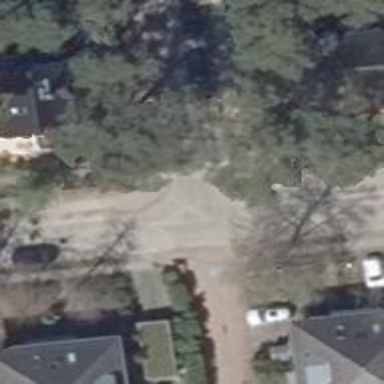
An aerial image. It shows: Residential road with concrete plates surface.